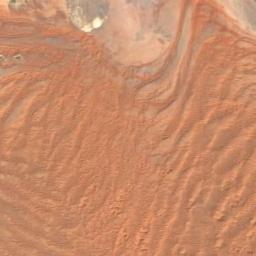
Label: desert